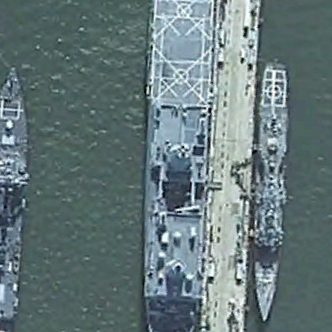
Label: San_Antonio-class_transport_dock